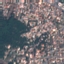
Label: Residential